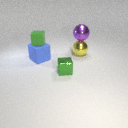
small green metal cube in front of large blue rubber cube